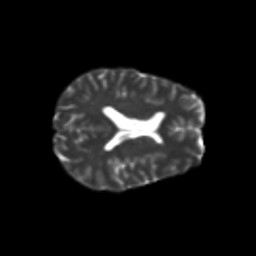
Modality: T2w
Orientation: axial
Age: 27
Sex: female
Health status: healthy
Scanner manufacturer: siemens
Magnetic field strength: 3 T
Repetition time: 10.8 s
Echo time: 0.082 s